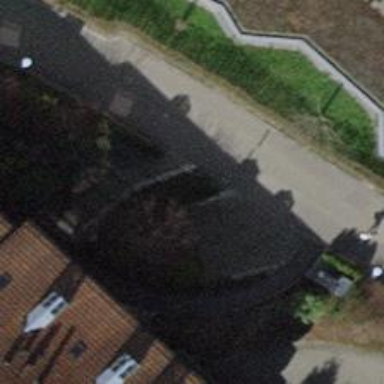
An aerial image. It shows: Bollard.